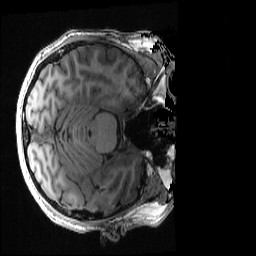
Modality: T1w
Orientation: axial
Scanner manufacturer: ge
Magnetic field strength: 3 T
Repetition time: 0.008164 s
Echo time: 0.003184 s